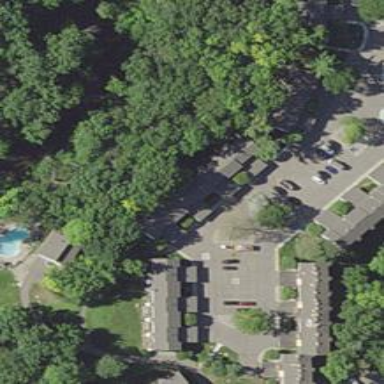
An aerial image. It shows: View of apartment building.